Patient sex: M
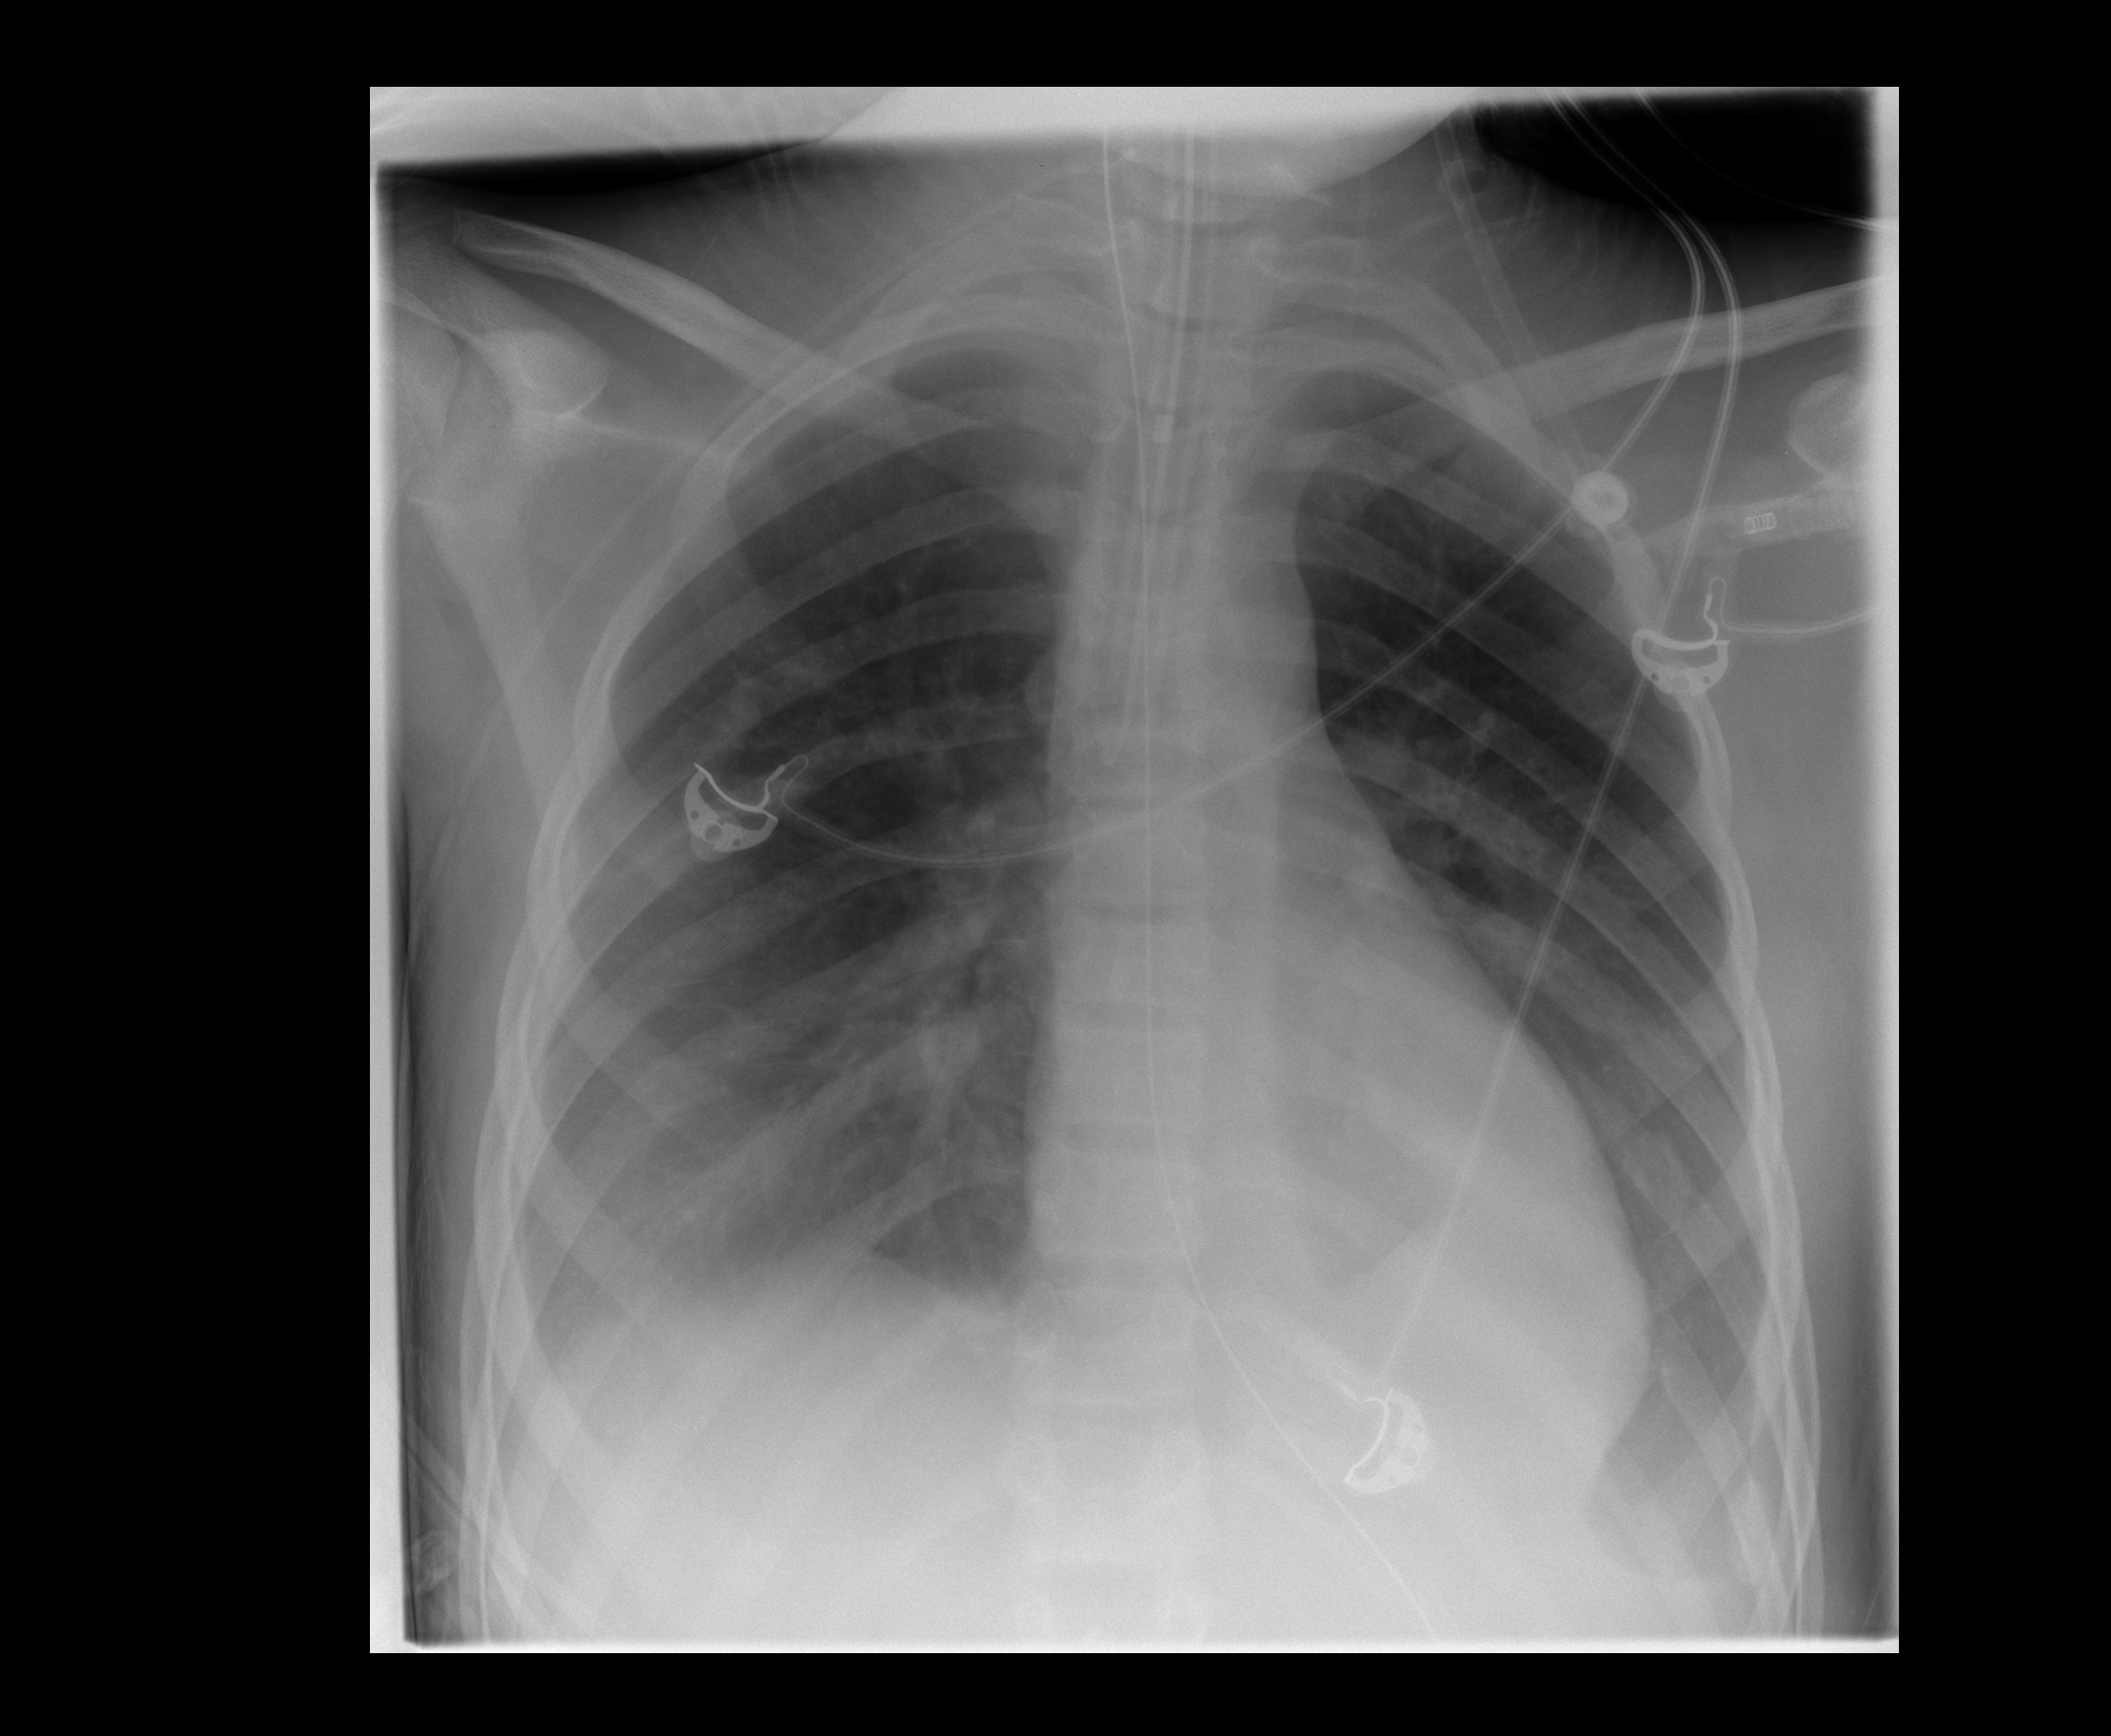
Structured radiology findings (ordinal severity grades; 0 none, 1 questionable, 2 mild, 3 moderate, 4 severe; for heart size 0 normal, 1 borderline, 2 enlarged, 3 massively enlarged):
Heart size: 0
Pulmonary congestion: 0
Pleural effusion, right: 2
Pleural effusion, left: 2
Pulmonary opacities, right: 2
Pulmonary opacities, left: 2
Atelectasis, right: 2
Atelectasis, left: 2